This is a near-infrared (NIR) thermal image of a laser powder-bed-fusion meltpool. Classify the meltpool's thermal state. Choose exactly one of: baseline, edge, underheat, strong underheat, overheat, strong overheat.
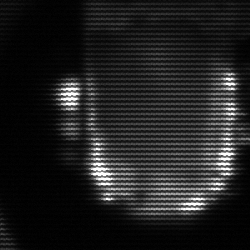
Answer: baseline